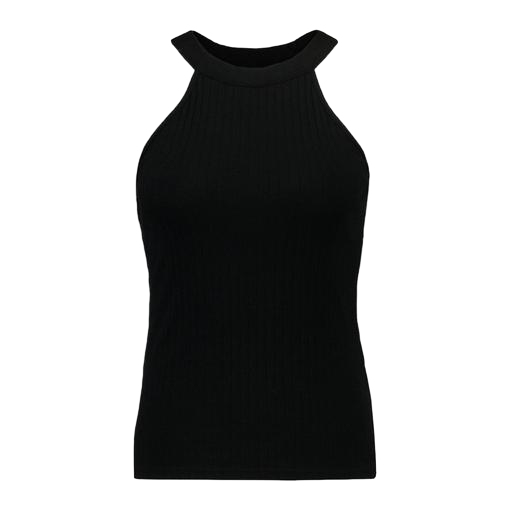
black uo high neck tank top, black halter top, black ribbed tank top, white background